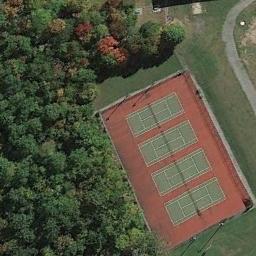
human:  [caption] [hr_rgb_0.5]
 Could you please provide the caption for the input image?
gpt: Neatly arranged tennis courts next to the woods .

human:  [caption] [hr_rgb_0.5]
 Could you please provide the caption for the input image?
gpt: The tennis court is on the grass next to some trees .

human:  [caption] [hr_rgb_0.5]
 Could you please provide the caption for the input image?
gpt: There are many trees around the tennis court .

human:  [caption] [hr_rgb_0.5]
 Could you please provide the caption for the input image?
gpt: There are many people playing on different tennis courts .

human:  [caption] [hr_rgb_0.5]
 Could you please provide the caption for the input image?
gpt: There are many green trees beside the tennis courts .